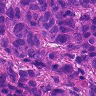
Metastatic tissue present: yes